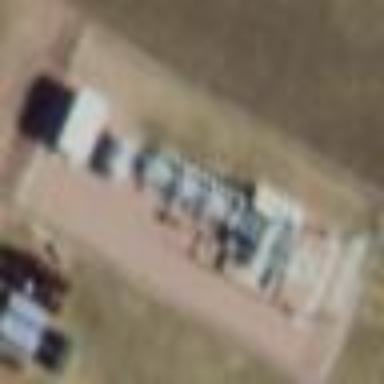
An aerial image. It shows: Generation substation.